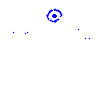
Particle: proton